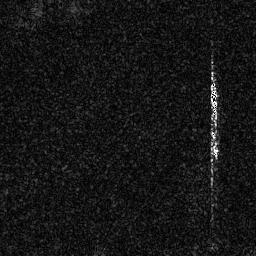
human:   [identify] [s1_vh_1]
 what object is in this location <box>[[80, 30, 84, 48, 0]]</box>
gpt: <ref>1 small ship at the right</ref>